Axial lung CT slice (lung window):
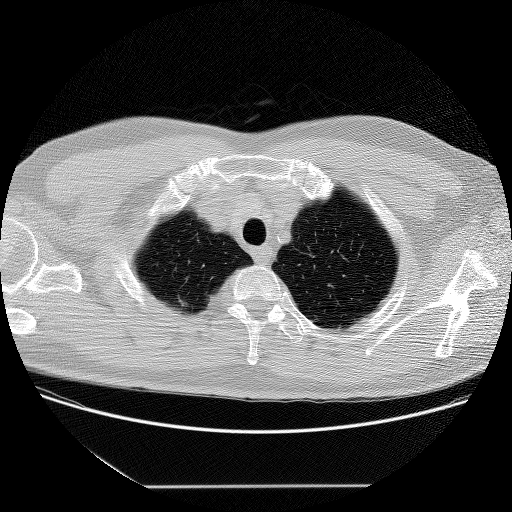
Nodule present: no